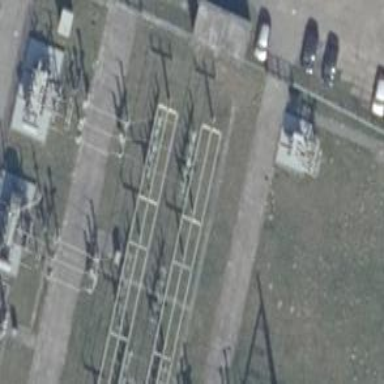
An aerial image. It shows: Transformer line with 3 cables for power transmission.